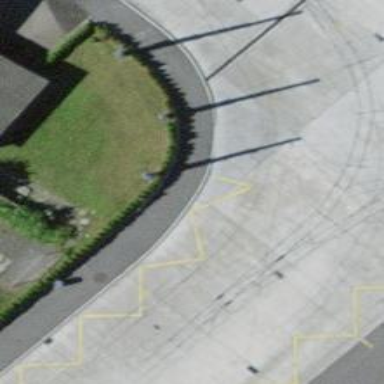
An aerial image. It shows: Trolleybus road made of concrete with trolley wires installed.